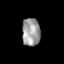
Tissue: skin
Cell type: Epithelial cells
Senescence score: 0.25
Nuclear area (px): 493
Mean DAPI intensity: 157.154